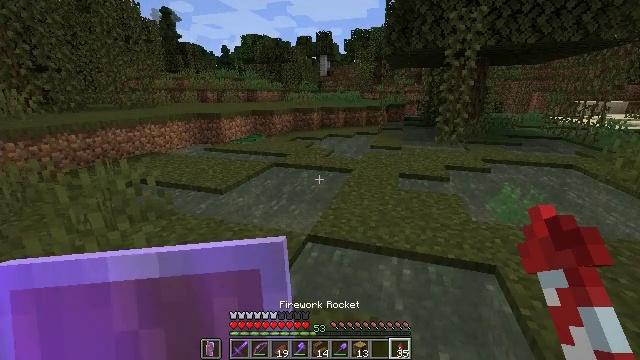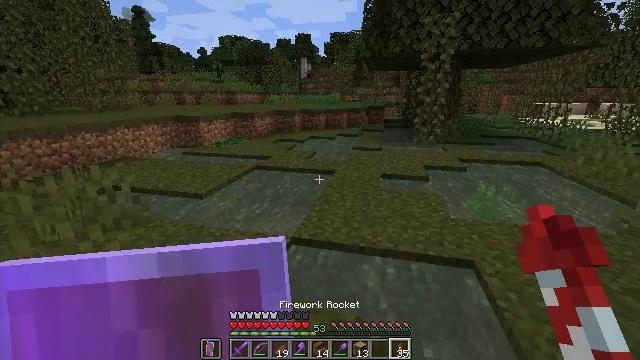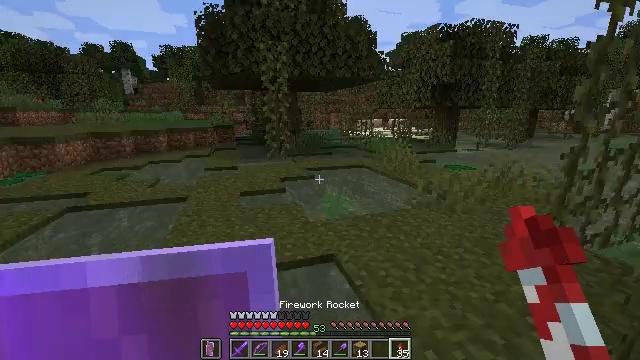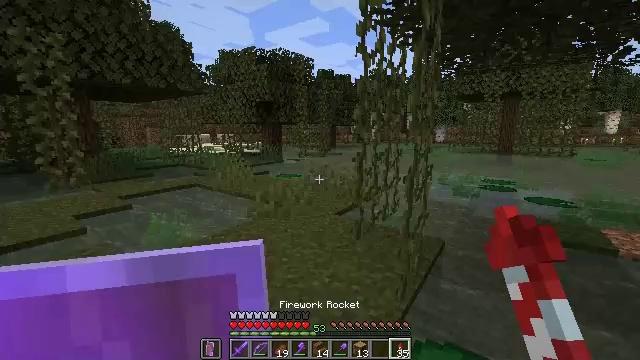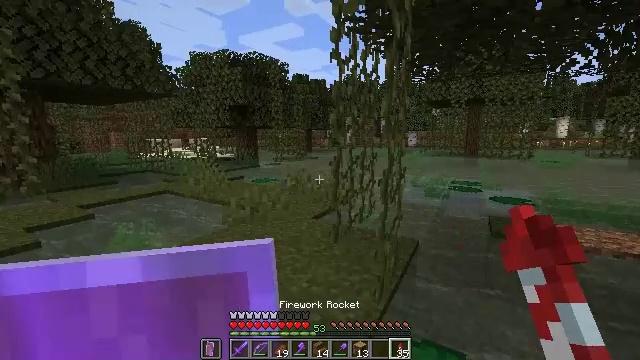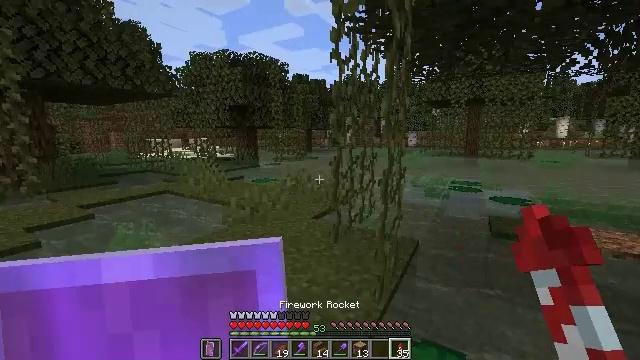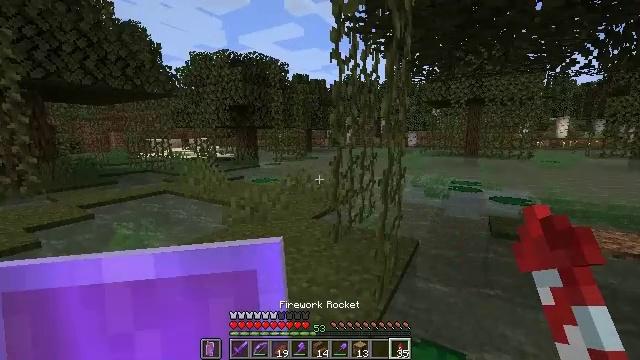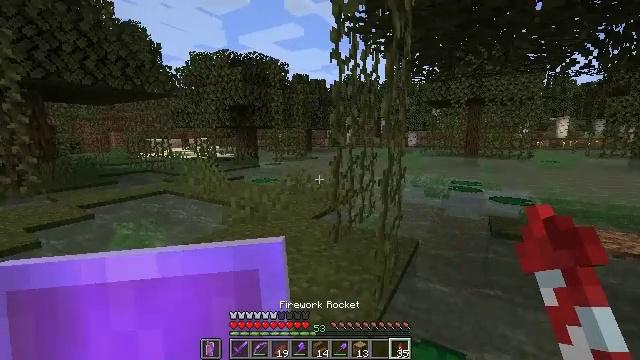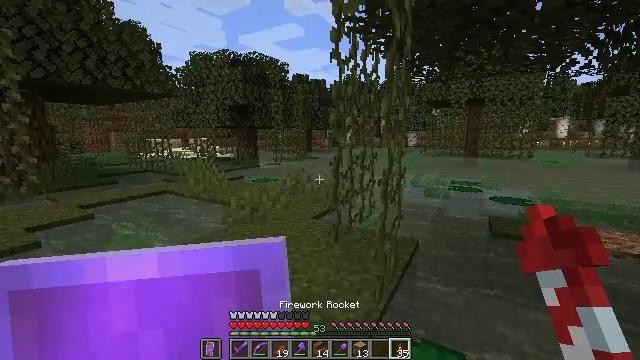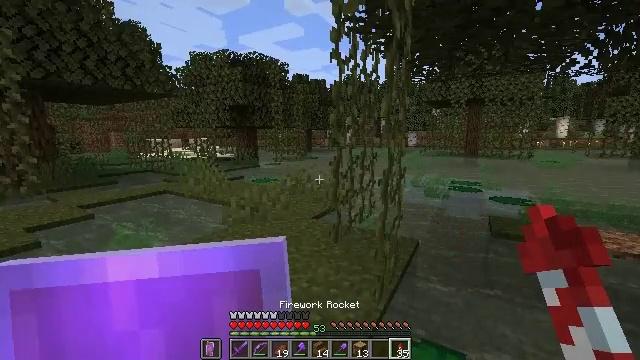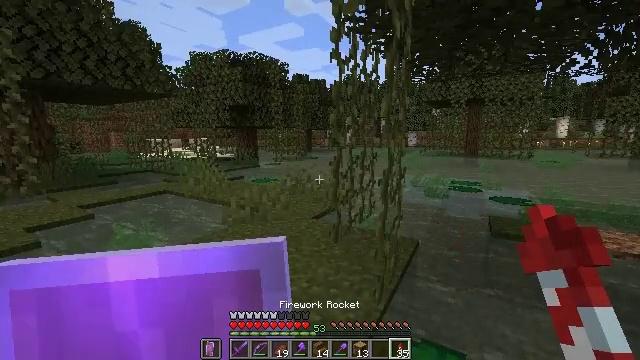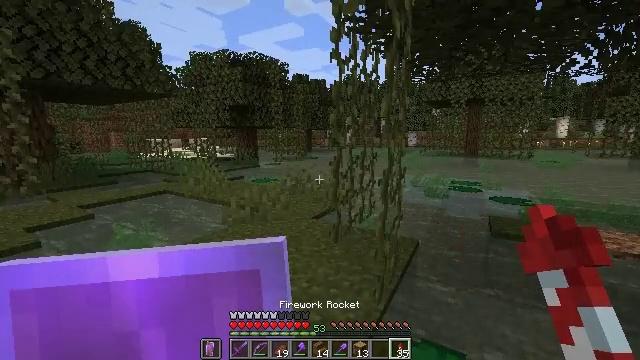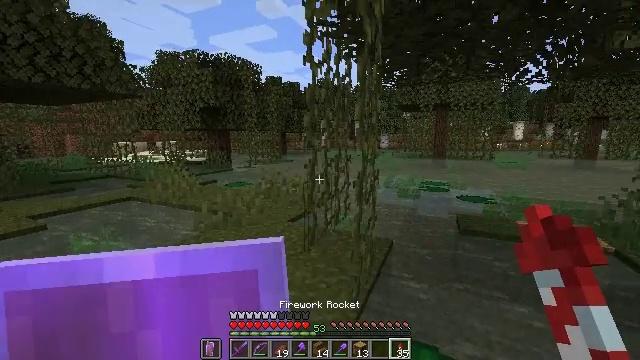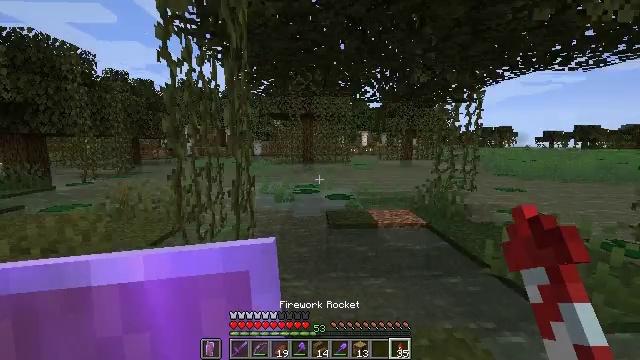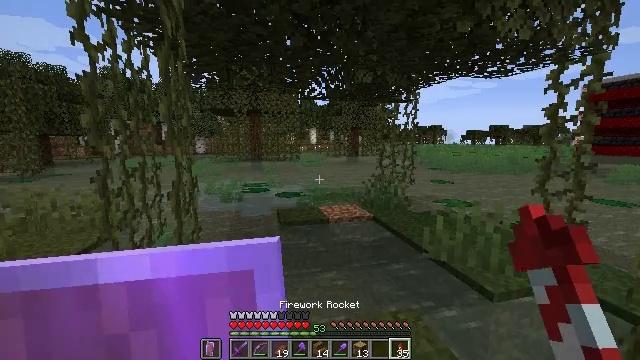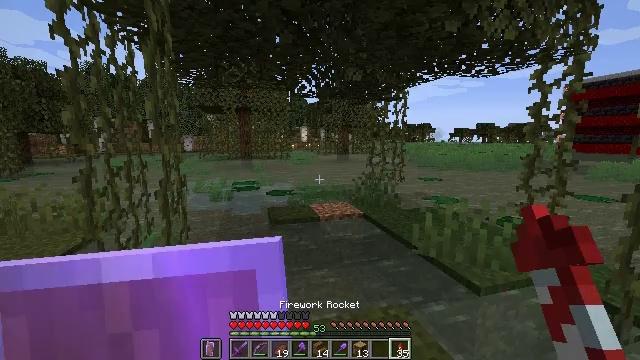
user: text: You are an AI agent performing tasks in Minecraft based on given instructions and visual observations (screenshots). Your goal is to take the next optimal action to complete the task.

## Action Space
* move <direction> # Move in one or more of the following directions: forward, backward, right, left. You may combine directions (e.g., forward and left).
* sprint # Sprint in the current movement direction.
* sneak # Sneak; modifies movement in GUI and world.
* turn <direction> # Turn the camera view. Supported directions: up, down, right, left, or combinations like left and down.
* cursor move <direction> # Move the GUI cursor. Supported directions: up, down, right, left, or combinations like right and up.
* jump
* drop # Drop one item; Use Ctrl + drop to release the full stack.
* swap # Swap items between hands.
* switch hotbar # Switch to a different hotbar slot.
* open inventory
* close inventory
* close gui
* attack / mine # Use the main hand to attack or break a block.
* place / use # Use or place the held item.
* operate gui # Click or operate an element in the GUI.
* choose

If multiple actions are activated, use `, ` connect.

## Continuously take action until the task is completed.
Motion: motion action
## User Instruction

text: Harvest the spruce log from a tree trunk.
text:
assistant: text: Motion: turn right
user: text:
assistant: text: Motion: turn right and up
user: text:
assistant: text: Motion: turn right and up
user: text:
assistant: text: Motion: turn right
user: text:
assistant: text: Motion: no_op
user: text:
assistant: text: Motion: no_op
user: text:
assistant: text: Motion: no_op
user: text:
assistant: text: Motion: no_op
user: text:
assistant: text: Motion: no_op
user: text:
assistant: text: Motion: no_op
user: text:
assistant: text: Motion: no_op
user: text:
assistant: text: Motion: turn right
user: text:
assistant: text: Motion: turn right and up
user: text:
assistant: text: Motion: turn right
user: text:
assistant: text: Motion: turn right
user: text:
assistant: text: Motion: no_op
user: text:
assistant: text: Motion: no_op
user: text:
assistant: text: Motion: no_op
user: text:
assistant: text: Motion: no_op
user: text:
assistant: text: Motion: no_op
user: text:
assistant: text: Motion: no_op
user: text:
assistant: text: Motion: no_op
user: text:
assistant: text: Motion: no_op
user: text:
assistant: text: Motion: no_op
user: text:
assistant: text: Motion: no_op
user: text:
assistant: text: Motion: no_op
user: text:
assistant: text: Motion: turn left
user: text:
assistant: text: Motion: turn left and up
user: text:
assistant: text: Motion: turn left and down
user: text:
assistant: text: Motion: turn left and down